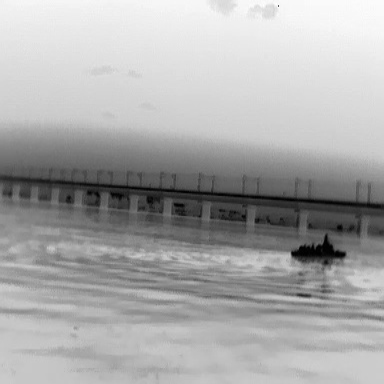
There is a warship in the infrared image.